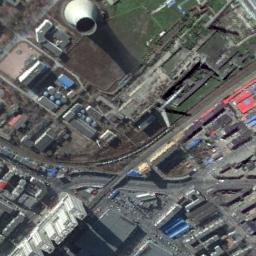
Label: thermal_power_station